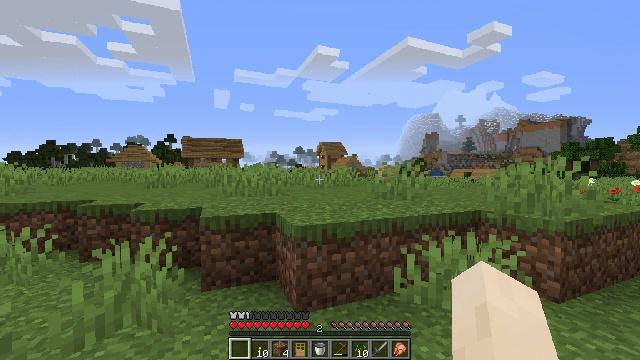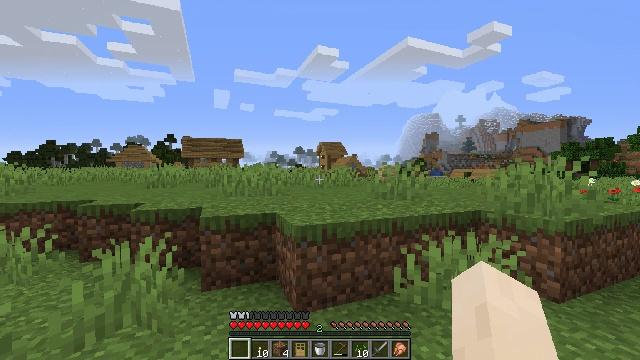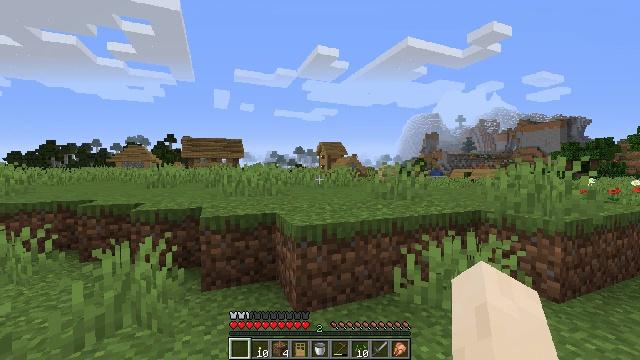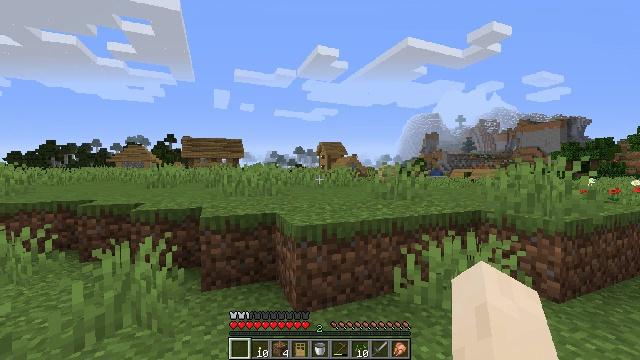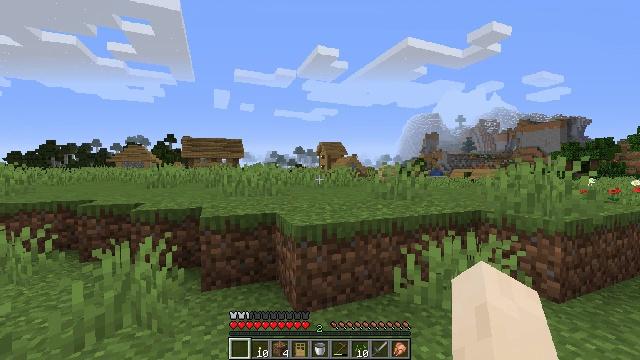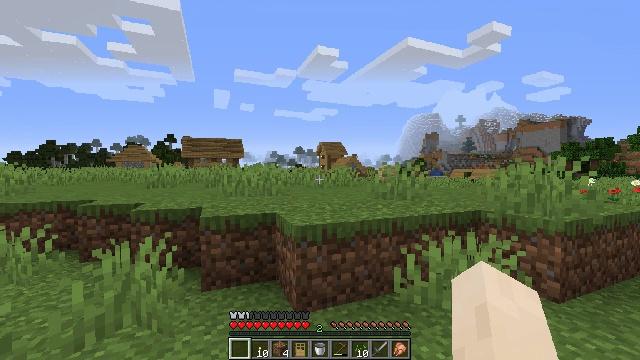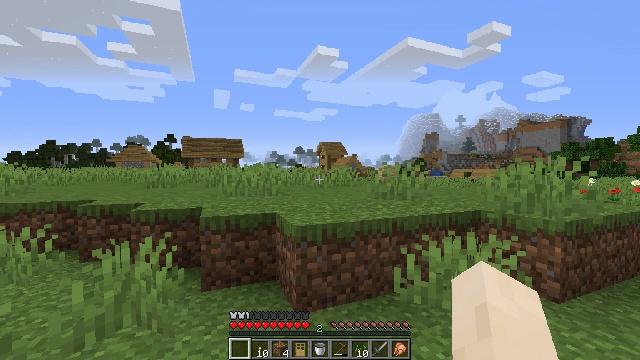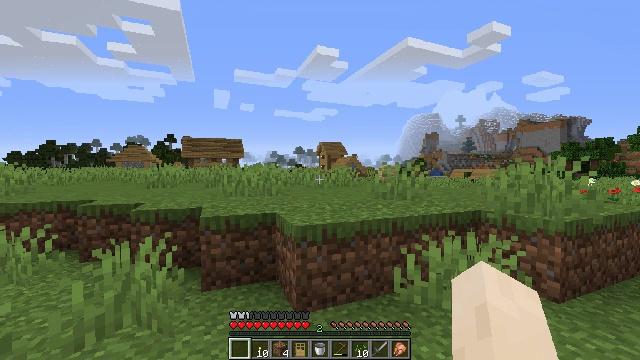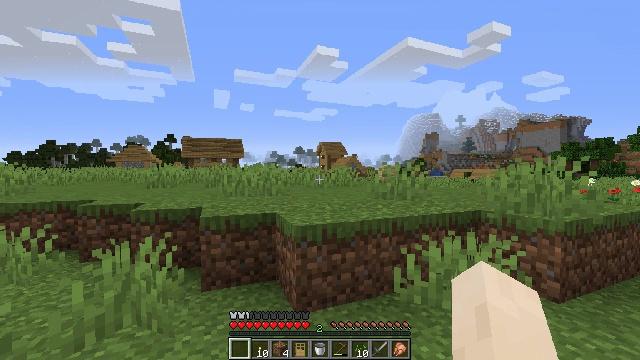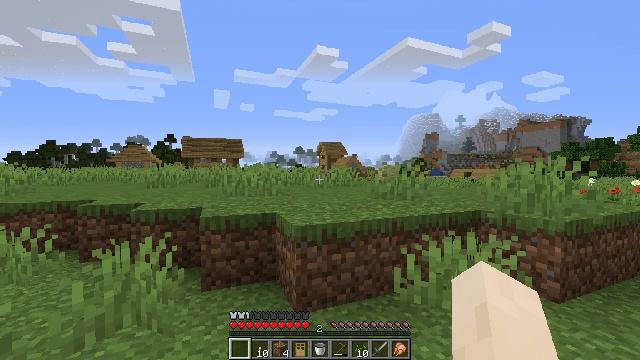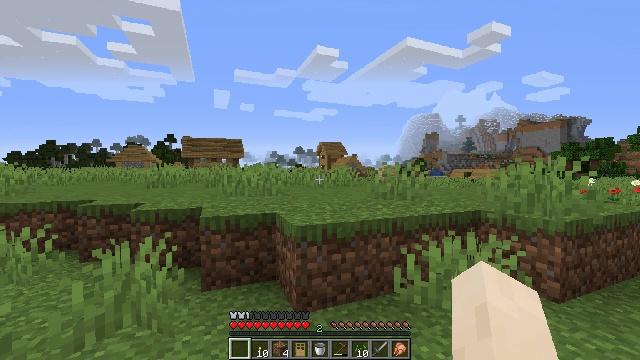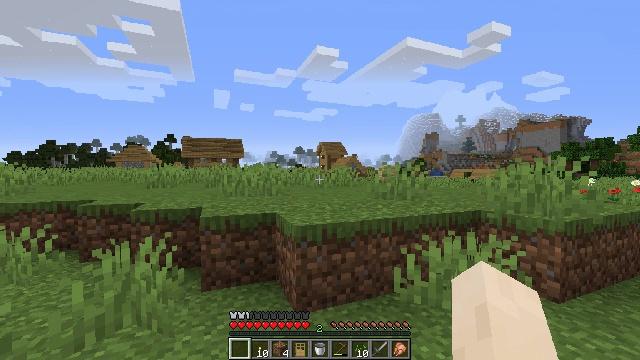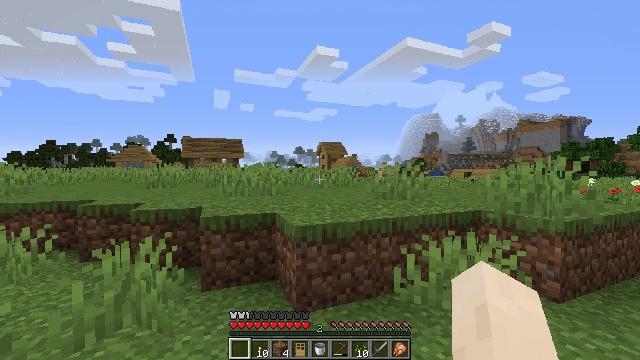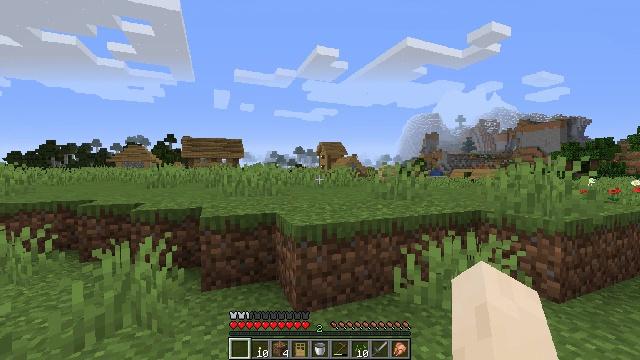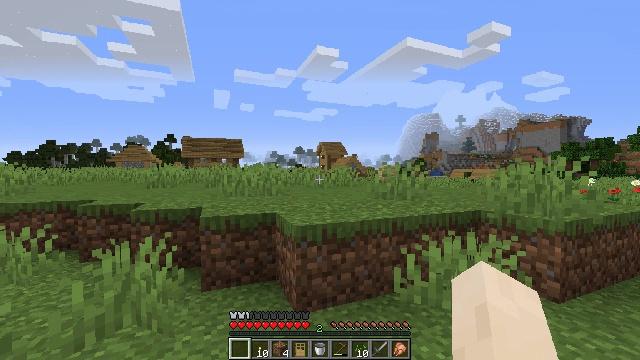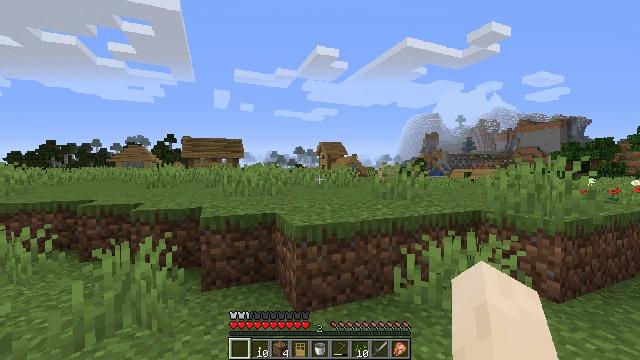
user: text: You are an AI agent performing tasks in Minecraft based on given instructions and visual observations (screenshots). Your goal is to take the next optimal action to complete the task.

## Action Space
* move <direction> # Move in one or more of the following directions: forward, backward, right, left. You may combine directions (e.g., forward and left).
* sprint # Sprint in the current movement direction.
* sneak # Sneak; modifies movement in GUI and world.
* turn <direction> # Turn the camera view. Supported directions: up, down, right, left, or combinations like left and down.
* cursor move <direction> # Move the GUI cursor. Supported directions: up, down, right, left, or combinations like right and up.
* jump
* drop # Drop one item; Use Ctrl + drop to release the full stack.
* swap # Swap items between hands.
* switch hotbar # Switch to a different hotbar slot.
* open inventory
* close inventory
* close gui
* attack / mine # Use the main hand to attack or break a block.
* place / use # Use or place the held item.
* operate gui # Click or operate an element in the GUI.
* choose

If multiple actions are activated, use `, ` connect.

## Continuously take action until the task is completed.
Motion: motion action
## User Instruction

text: Collect materials from the oak fence gate.
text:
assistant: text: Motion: no_op
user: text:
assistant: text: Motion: no_op
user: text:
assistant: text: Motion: no_op
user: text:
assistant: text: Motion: no_op
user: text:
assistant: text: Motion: no_op
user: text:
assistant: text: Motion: no_op
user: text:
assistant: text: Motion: no_op
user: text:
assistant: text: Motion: no_op
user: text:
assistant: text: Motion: no_op
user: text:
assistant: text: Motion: no_op
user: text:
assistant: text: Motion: no_op
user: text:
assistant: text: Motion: no_op
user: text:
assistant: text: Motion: no_op
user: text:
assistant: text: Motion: no_op
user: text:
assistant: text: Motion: no_op
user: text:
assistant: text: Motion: no_op
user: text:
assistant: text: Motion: no_op
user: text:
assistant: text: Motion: no_op
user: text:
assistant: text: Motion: no_op
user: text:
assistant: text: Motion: no_op
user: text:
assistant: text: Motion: no_op
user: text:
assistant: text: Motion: no_op
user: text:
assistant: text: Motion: no_op
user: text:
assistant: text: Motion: no_op
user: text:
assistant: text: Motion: no_op
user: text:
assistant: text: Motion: no_op
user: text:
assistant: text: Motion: no_op
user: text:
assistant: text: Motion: no_op
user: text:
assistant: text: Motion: no_op
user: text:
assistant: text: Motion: no_op